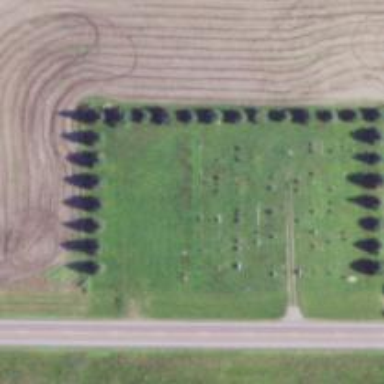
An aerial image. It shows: Cemetery.